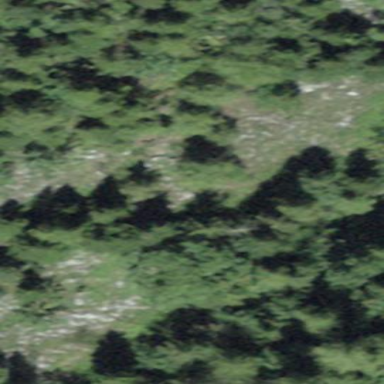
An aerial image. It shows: Natural area of fell.